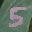
Label: 5